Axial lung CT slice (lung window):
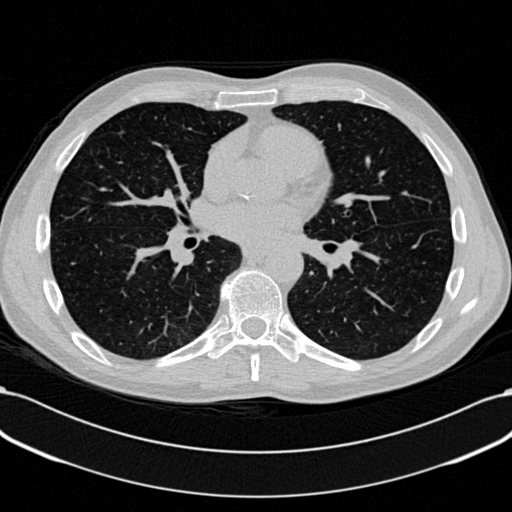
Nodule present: no